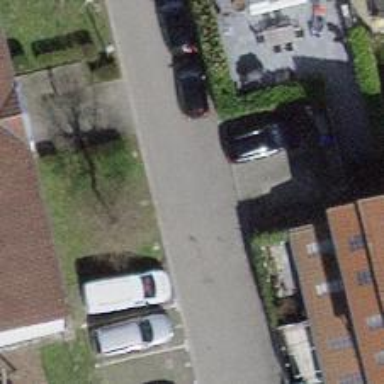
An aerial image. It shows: Paved footway.